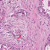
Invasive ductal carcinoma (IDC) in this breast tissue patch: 1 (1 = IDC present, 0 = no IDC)